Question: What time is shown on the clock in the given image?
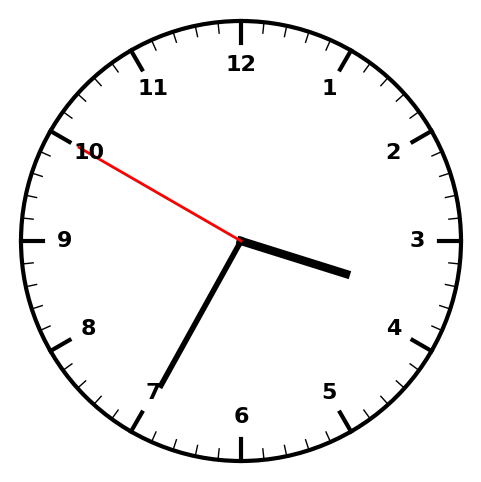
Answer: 03:34:50